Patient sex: M
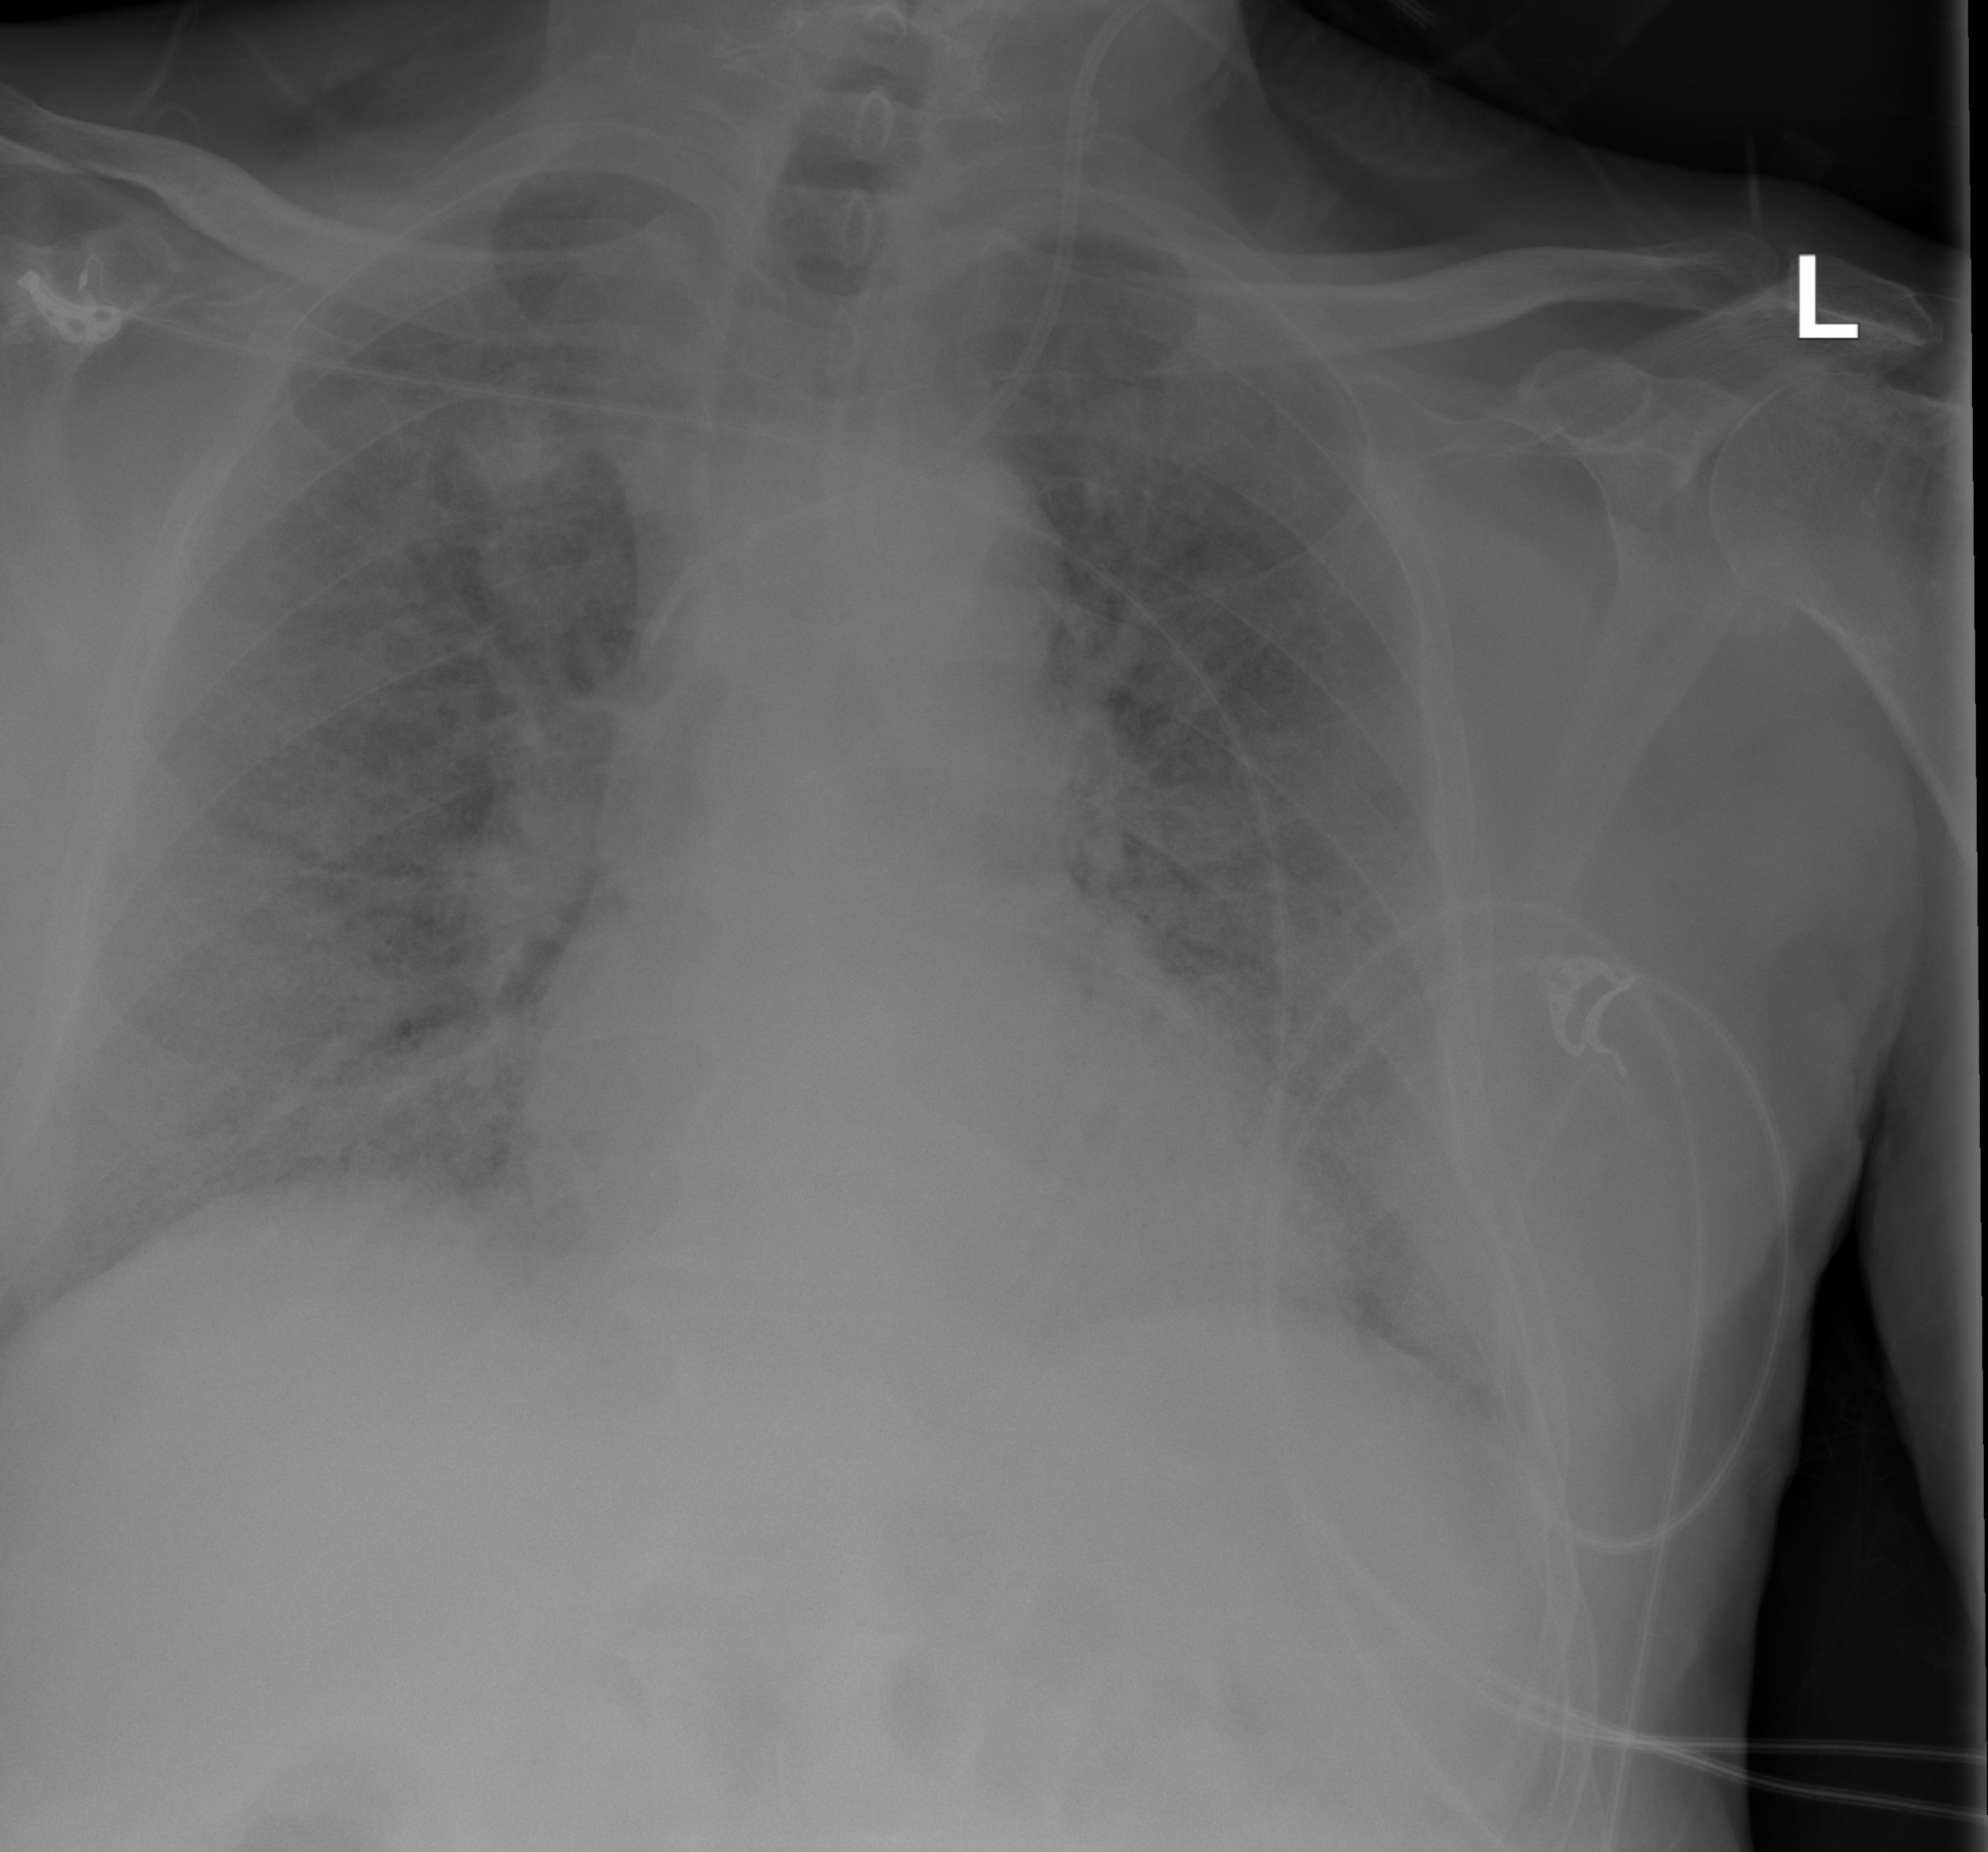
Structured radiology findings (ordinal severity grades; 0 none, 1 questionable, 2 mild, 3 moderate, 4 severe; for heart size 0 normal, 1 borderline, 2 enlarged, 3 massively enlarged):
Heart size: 0
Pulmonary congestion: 0
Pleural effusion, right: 0
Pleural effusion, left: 0
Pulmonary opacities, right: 3
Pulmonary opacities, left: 3
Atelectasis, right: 2
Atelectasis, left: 2